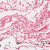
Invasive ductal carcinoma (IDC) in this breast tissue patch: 0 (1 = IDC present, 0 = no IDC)